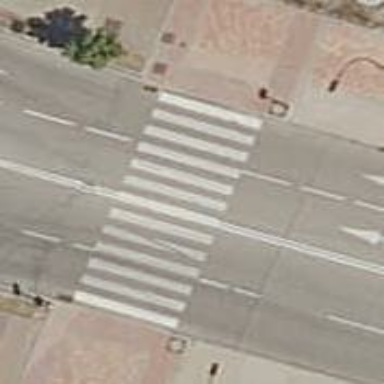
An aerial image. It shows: Uncontrolled crossing on the road.